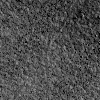
Atmospheric dust classification: not_dusty